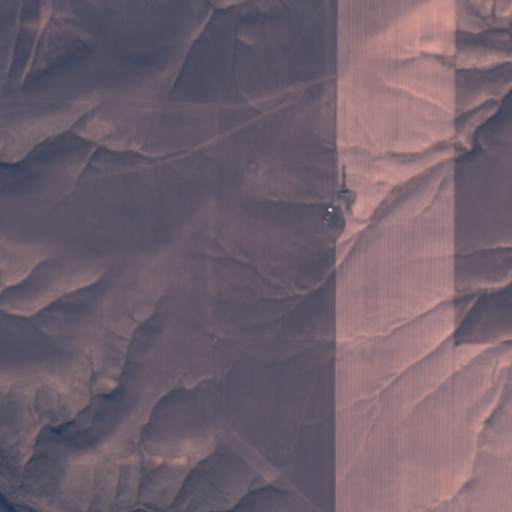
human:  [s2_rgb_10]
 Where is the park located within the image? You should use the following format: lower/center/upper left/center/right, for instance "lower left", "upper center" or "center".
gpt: The park is located in the upper center of the image.
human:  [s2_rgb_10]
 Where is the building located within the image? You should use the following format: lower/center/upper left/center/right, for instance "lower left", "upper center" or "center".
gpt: The building is located in the center of the image.
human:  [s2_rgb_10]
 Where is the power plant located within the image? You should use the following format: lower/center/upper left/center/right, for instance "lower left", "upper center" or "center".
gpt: There is no power plant in the image.